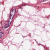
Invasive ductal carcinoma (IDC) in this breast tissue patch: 0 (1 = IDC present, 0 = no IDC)